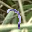
Label: 7